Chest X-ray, PA view. Patient: 68 years old, sex F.
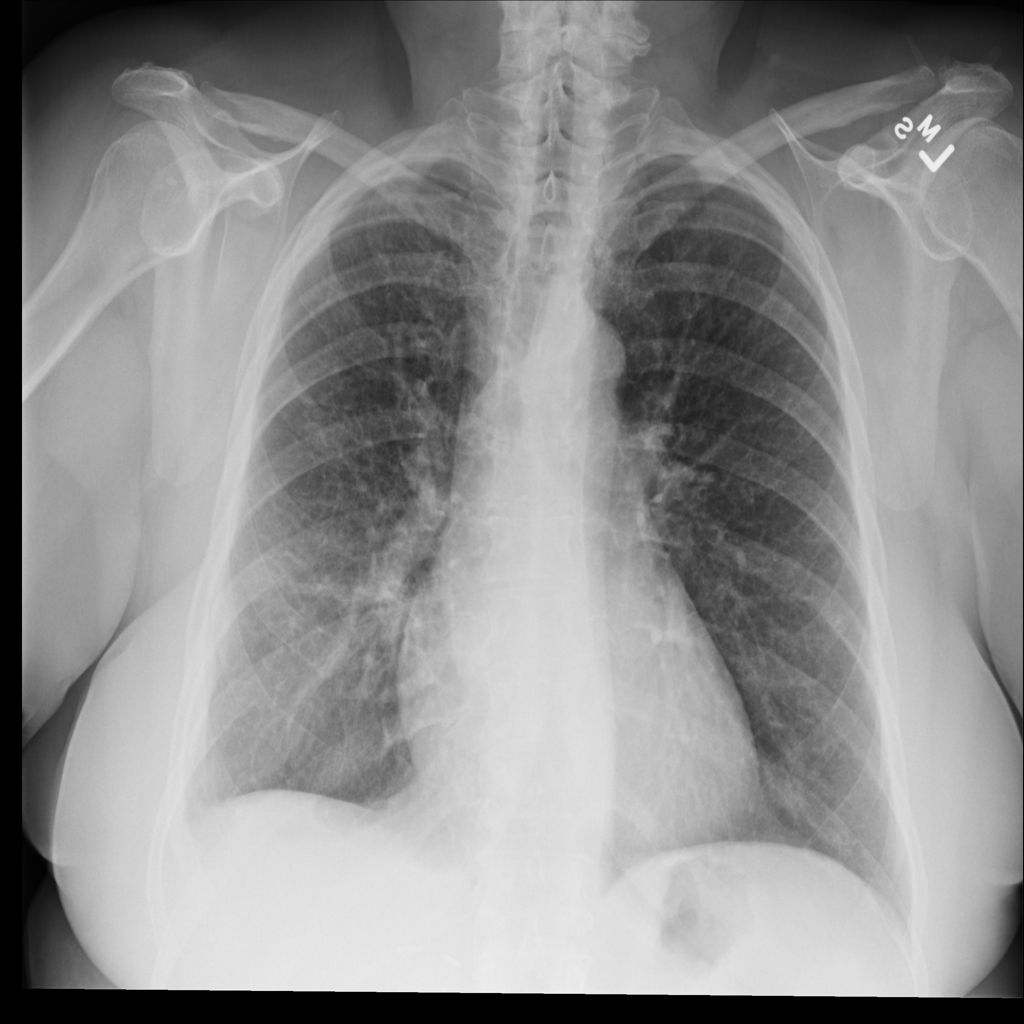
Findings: Pneumothorax